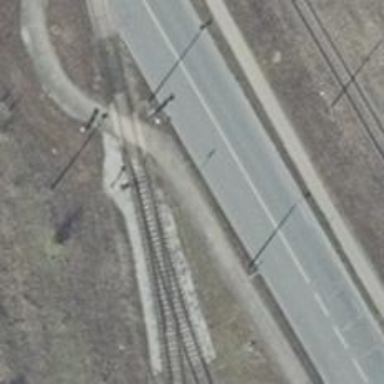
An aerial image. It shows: Railway crossing.